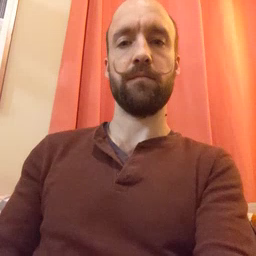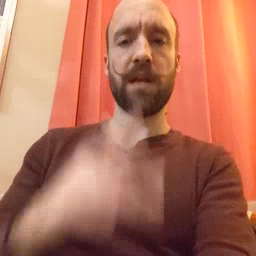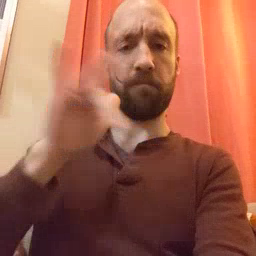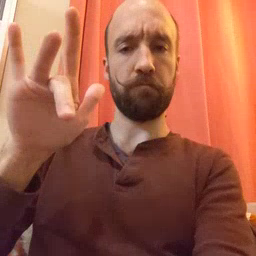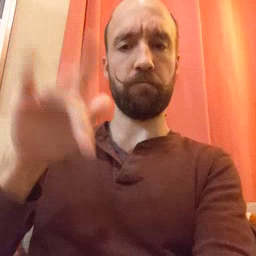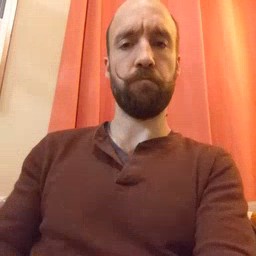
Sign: empty